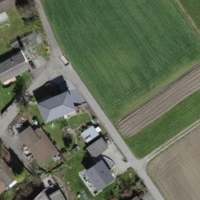
EUNIS habitat code: 52
Species observed at this site:
Agrostemma githago